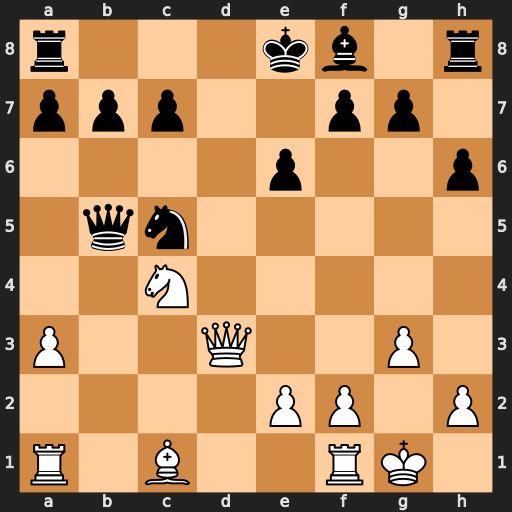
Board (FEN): r3kb1r/ppp2pp1/4p2p/1qn5/2N5/P2Q2P1/4PP1P/R1B2RK1
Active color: w
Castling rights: kq
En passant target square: -
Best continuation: Nd6+ Bxd6 Qxb5+